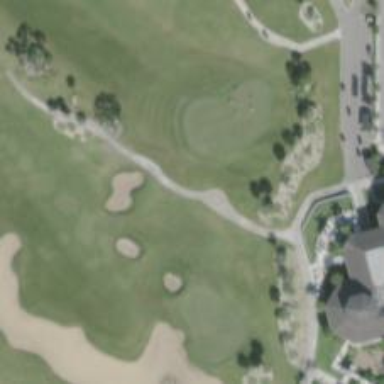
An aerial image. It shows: Footway that also serves as golf cart path.